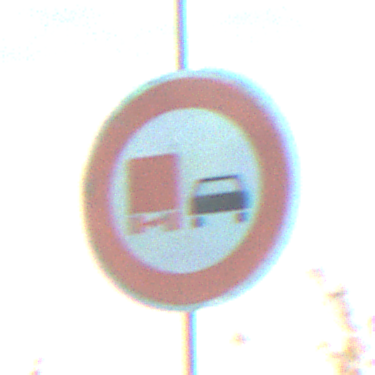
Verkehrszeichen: UeberholverbotKraftfahrzeuge
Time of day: SunriseSunset
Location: Outdoor (RoadRail)
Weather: PartlyCloudy
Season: NotSpecified
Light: Natural